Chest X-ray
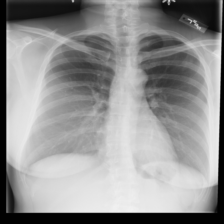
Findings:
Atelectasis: negative
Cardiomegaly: negative
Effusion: negative
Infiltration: negative
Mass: negative
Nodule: negative
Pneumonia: negative
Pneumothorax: negative
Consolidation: negative
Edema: negative
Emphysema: negative
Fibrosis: negative
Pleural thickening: negative
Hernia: negative